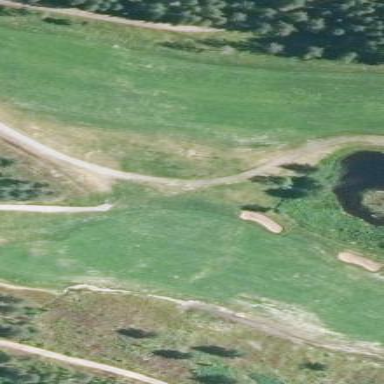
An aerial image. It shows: Grassy area designated as golf fairway.